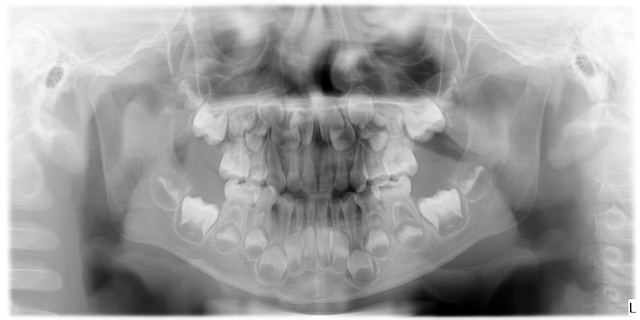
child